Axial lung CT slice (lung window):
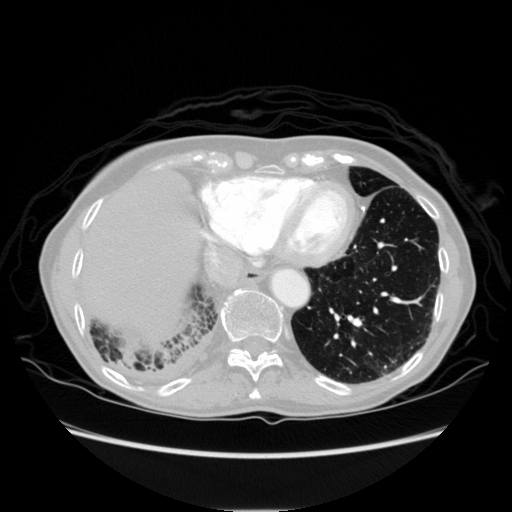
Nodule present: no